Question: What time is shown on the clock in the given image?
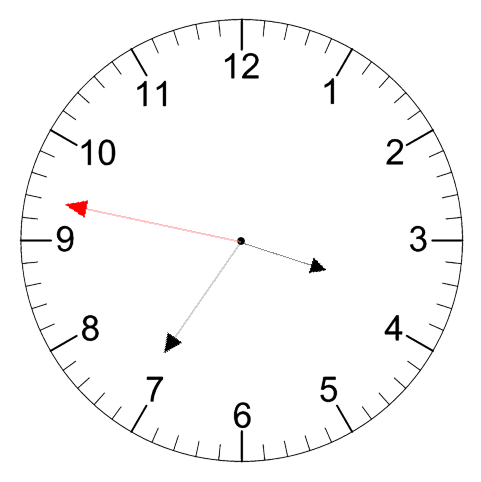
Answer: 03:35:47